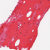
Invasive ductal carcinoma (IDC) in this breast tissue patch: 0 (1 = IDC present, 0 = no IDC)